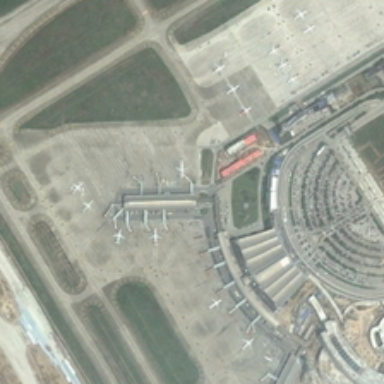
Some planes are parked near a building in an airport .